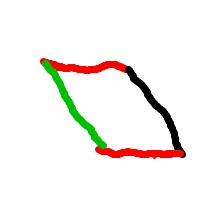
Shape: parallelogram